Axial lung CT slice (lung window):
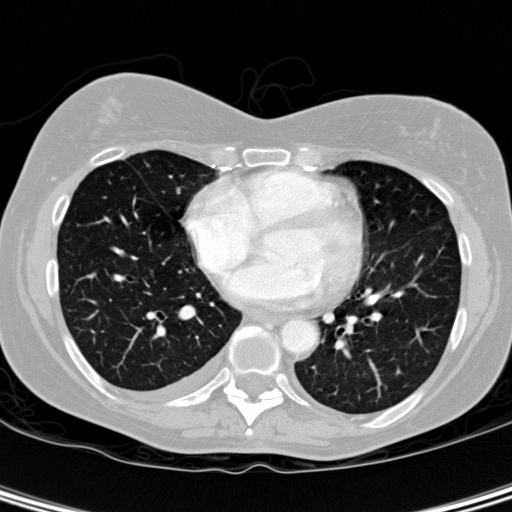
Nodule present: no